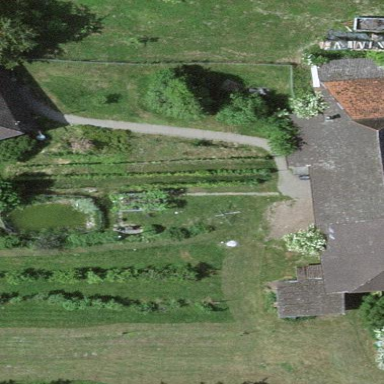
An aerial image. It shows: Farmyard area.